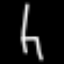
Label: chair